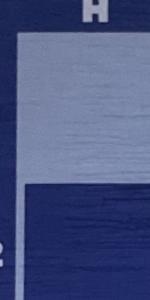
Label: Empty